Question: I'm using the Chosen jQuery framework with a basic select statement.
I use the following line of code to open the dropdown:
'''
$('#<id-of-your-select>_chzn').trigger('mousedown');
'''
That statement opens the Chosen dropdown.

Then I want to select the top item which is a li element with the id: pt_chzn_o_1.
I've tried the following, but none of them will select the option.
'''
$('#pt_chzn_o_1').trigger('mousedown');
$('#pt_chzn_o_1').click();
'''
How do you select an option using Javascript/jQuery as if I clicked the top option with my mouse.
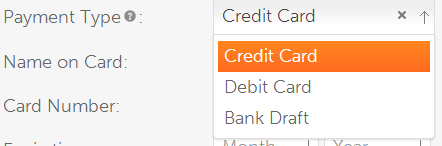
Answer: This is what ended up working for me:
The initial click triggers an event to show additional fields(optional, only needed in my specific case).
'''
$("#<id-of-your-select>_chzn").trigger("click")
'''
This statement opens the Chosen dropdown:
'''
$("#<id-of-your-select>_chzn").trigger("mousedown")
'''
Execute this statement on the li element id of the chosen dropdown element you want to choose.
'''
$("#pt_chzn_o_1").trigger("mouseup")
'''